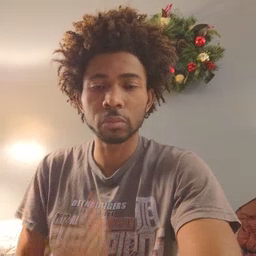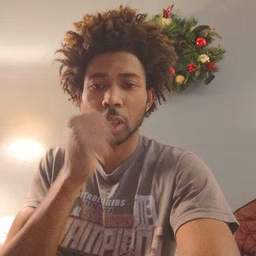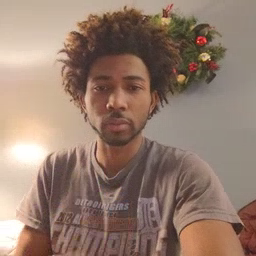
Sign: tomorrow